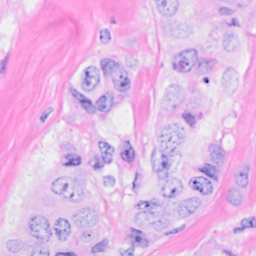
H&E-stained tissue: Breast